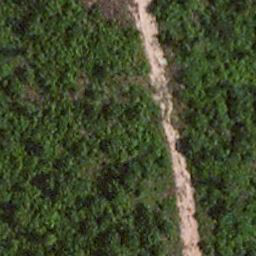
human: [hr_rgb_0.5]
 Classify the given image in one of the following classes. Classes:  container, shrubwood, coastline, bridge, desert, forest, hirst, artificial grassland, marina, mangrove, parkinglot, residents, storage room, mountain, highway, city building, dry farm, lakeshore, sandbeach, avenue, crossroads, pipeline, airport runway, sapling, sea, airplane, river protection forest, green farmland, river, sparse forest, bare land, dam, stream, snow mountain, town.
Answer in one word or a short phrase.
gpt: avenue